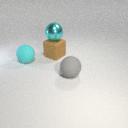
large brown rubber cube below large cyan metal sphere